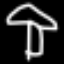
Label: mushroom